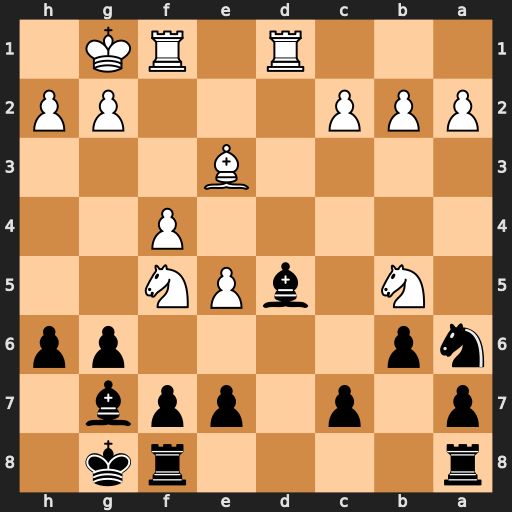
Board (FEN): r4rk1/p1p1ppb1/np4pp/1N1bPN2/5P2/4B3/PPP3PP/3R1RK1
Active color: b
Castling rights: -
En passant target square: -
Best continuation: gxf5 Rxd5 c6 Rd7 cxb5